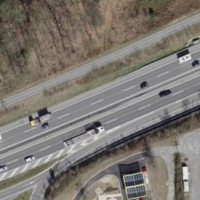
EUNIS habitat code: 57
Species observed at this site:
Coreus marginatus